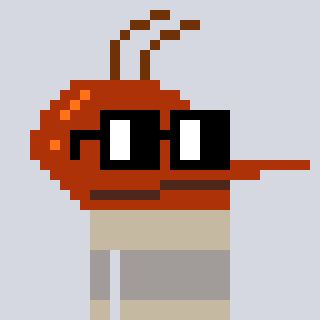
a pixel art character with square black glasses, a mosquito-shaped head and a bege-colored body on a cool background